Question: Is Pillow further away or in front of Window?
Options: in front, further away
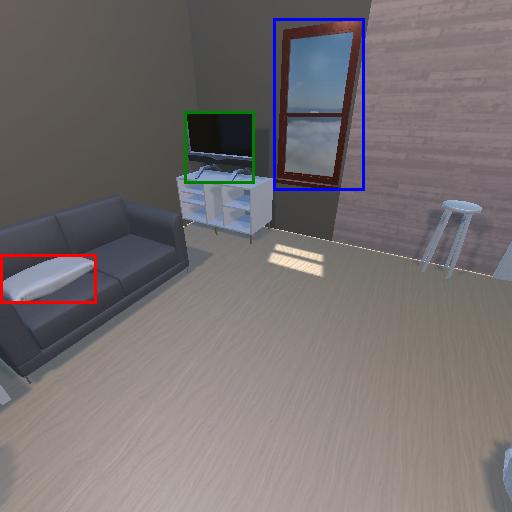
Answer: in front